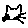
Label: cat